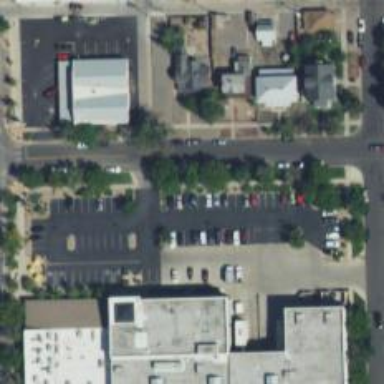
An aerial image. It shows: Parking space.